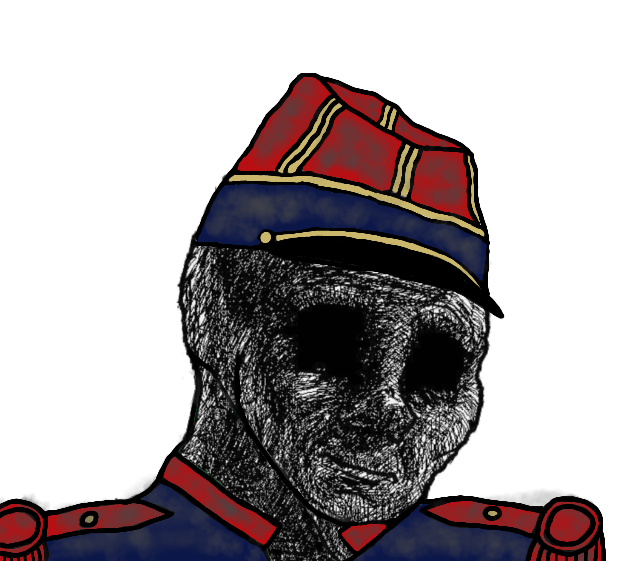
Label: 5_Withered_Wojak